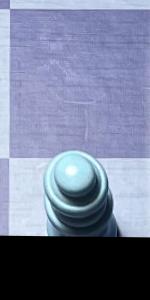
Label: Queen_White